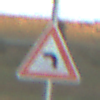
Verkehrszeichen: KurveLinks
Umgebung: Outdoor, RoadRail
Tageszeit: SunriseSunset
Wetter: PartlyCloudy
Licht: Natural
Jahreszeit: NotSpecified
Kontrast: LowContrast